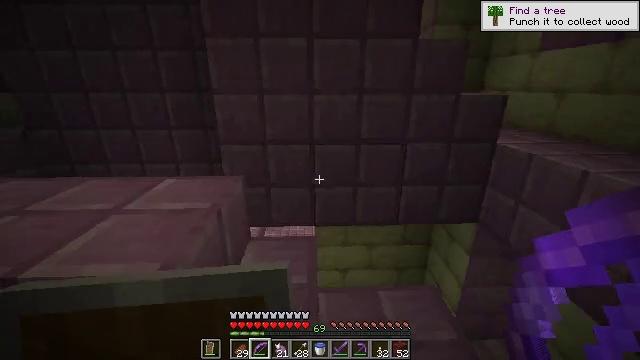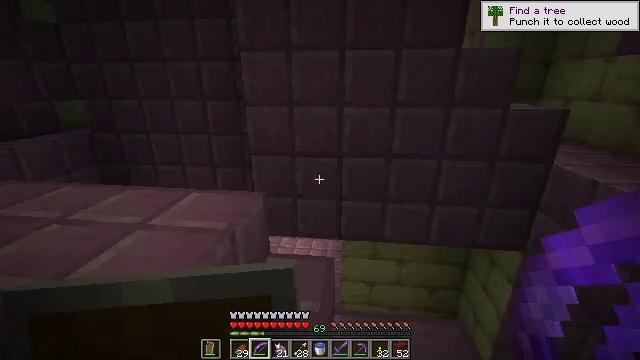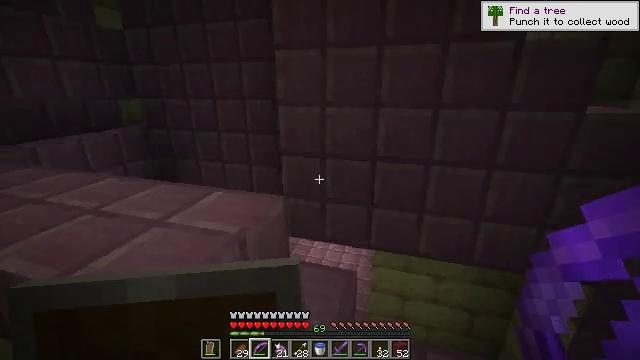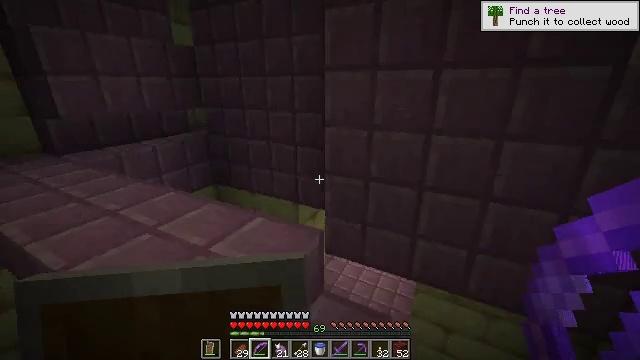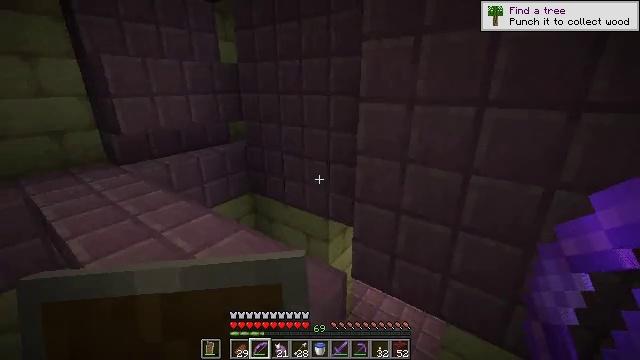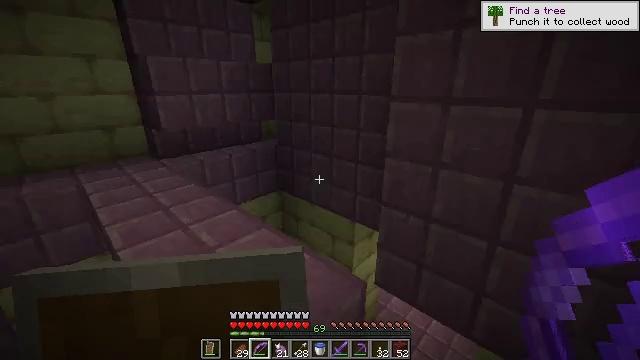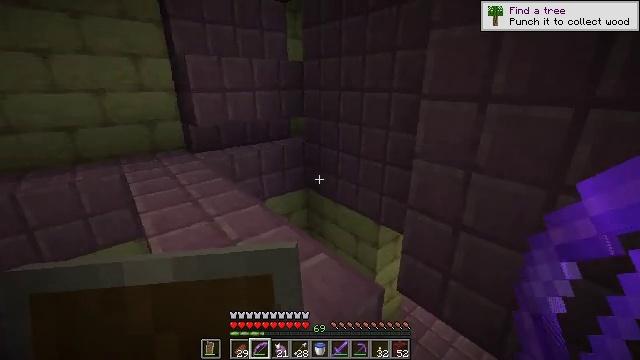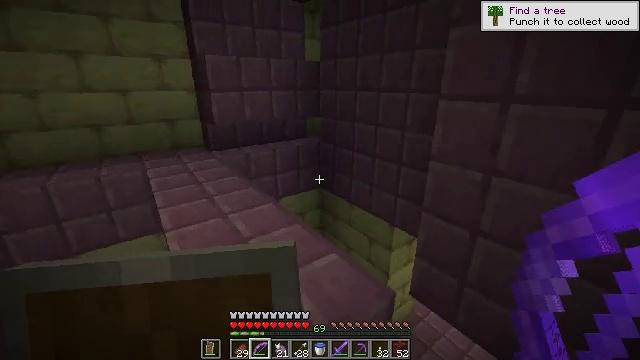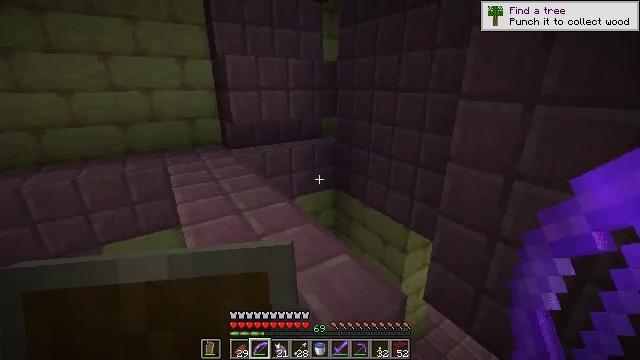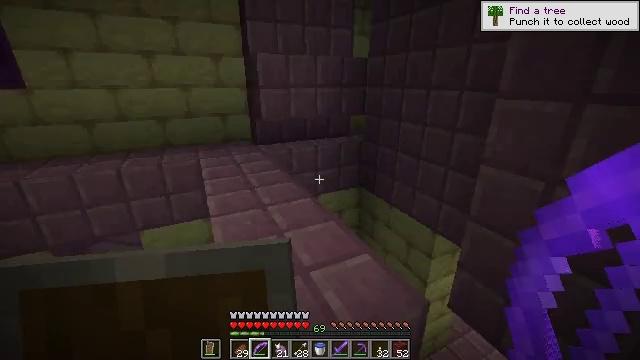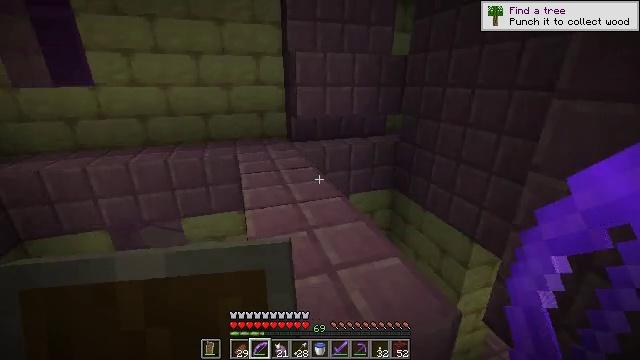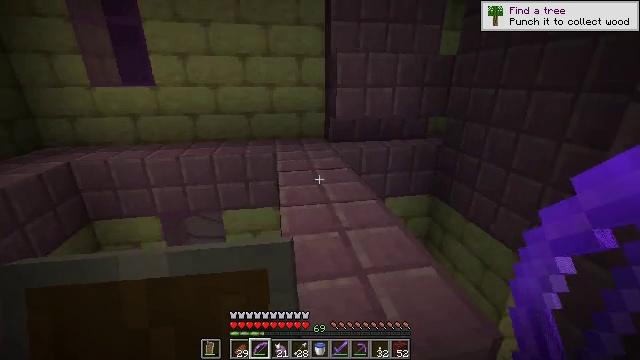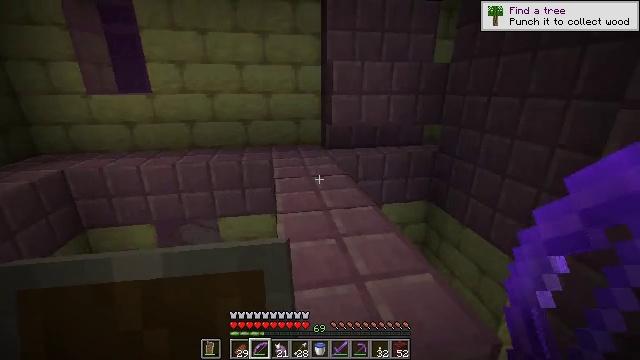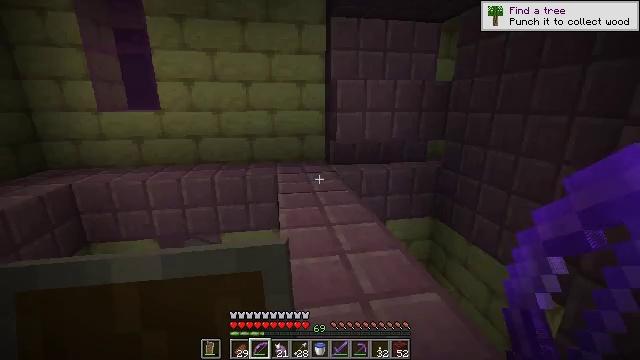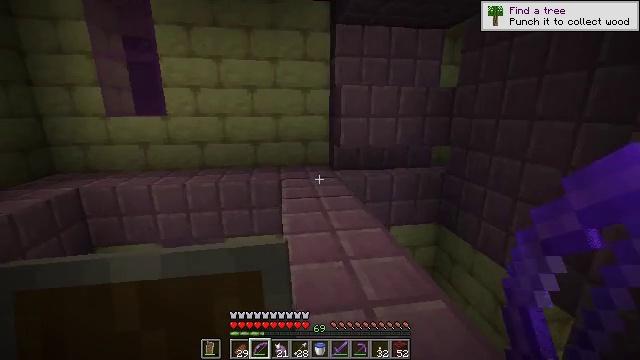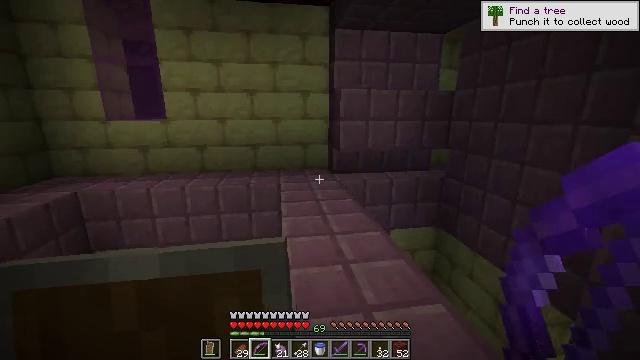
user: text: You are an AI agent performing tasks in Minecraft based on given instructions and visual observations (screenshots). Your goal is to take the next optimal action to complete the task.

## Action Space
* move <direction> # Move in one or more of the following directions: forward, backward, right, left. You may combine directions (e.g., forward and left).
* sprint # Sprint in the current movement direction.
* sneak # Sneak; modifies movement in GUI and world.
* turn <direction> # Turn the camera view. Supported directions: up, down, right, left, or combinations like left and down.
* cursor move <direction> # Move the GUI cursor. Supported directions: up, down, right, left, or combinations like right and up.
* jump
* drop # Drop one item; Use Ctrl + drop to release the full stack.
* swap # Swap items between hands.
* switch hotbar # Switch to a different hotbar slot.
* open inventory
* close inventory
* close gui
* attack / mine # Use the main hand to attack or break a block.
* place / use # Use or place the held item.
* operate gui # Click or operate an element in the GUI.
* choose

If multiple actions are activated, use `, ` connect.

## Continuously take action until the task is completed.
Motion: motion action
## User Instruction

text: Break the ender chest to move it.
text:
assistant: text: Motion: move forward and move right, turn left
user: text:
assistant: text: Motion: move forward, turn left
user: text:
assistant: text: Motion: move forward, turn left
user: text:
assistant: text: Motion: turn left
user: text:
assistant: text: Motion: turn left
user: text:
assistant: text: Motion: turn left
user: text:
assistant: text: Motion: turn left
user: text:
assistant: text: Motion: turn left
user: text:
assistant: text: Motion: turn left
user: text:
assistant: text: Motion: turn left
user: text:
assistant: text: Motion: turn left
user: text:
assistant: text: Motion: turn up
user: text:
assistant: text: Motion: turn up
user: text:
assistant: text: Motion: turn up
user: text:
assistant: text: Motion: no_op
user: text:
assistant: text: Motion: move forward
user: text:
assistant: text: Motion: move forward
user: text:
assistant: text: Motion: move forward, turn left
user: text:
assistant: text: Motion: move forward
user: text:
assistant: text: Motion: move forward
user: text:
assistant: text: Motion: move forward, turn down
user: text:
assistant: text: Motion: move forward
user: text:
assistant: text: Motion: move forward
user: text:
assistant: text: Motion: move forward
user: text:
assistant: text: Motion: move forward
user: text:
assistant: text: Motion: move forward
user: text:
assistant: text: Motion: move forward, turn left
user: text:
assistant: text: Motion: move forward, turn left
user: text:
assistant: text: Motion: move forward
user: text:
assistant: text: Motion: move forward